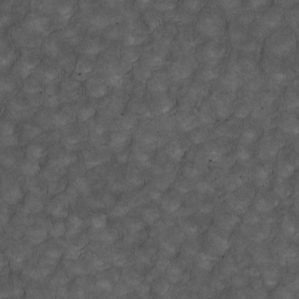
Label: non_frost